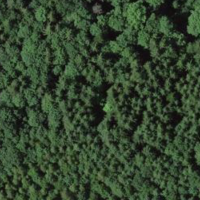
EUNIS habitat code: 41
Species observed at this site:
Coccinella septempunctata
Drosera rotundifolia